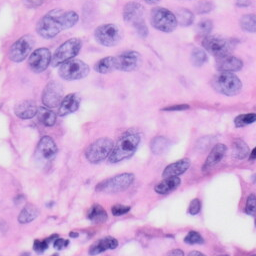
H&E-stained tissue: Skin